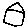
Label: house